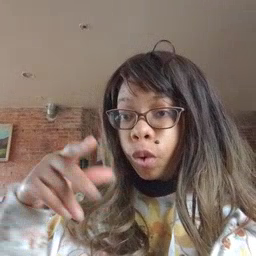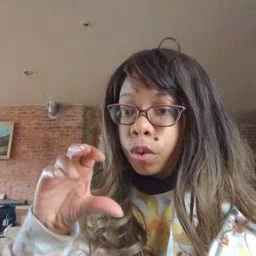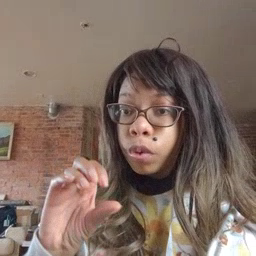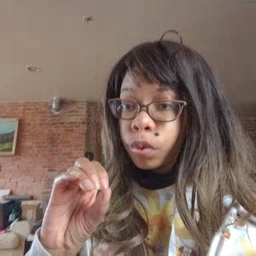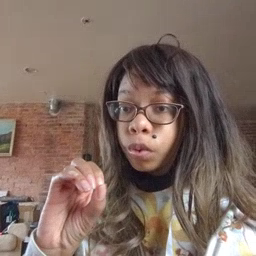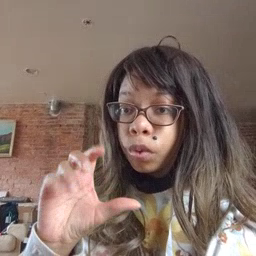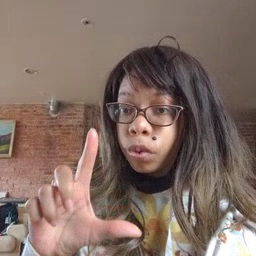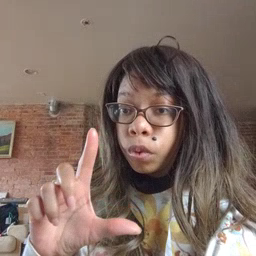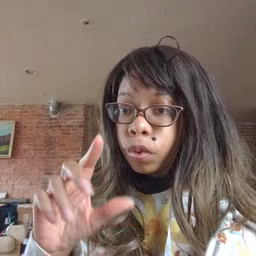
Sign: pool